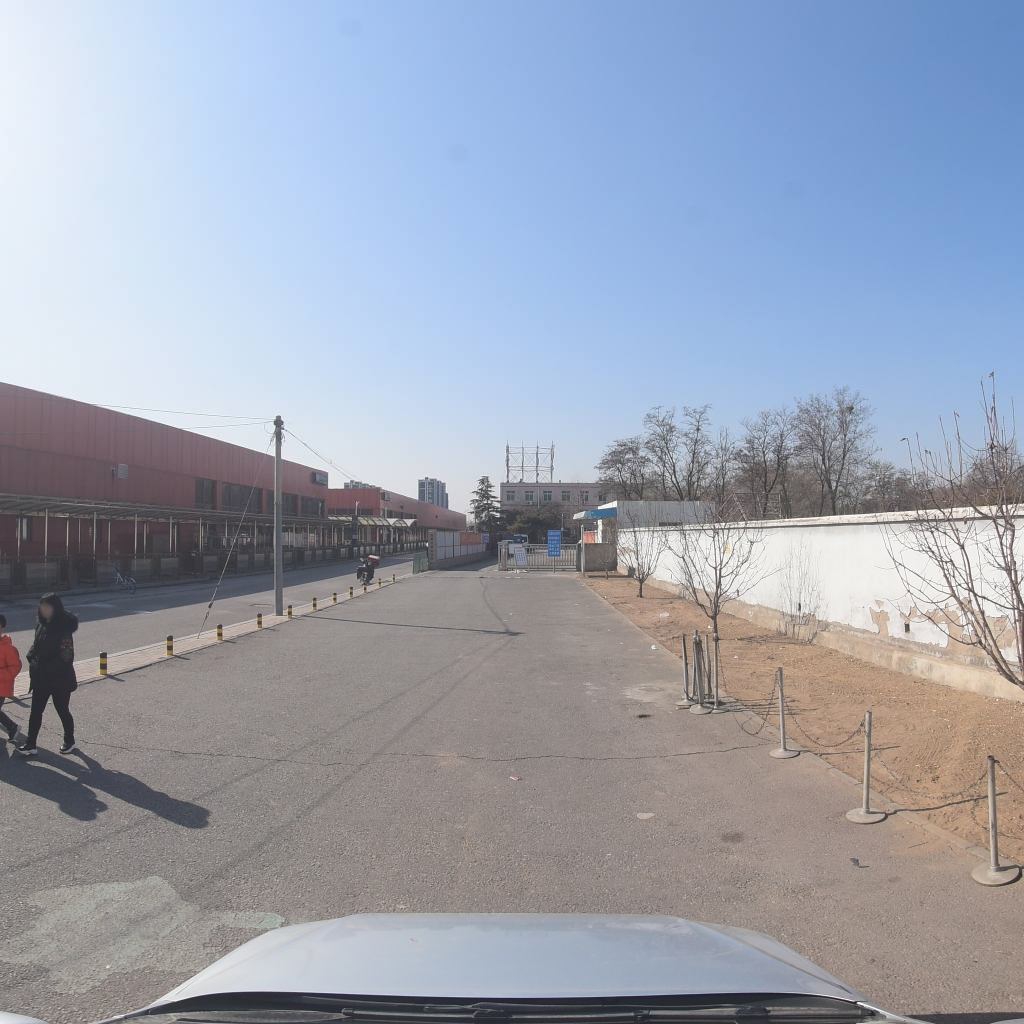
Region: Fengtai
Road damage annotations: transverse crack, transverse crack